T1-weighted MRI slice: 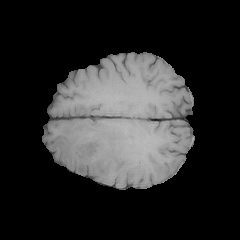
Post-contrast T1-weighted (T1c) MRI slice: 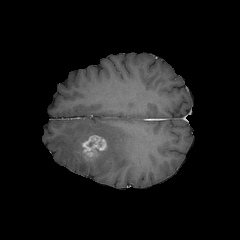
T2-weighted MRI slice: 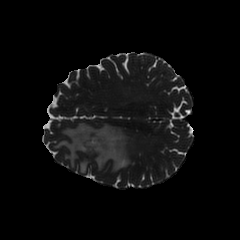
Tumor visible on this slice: yes